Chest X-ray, PA view. Patient: 31 years old, sex F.
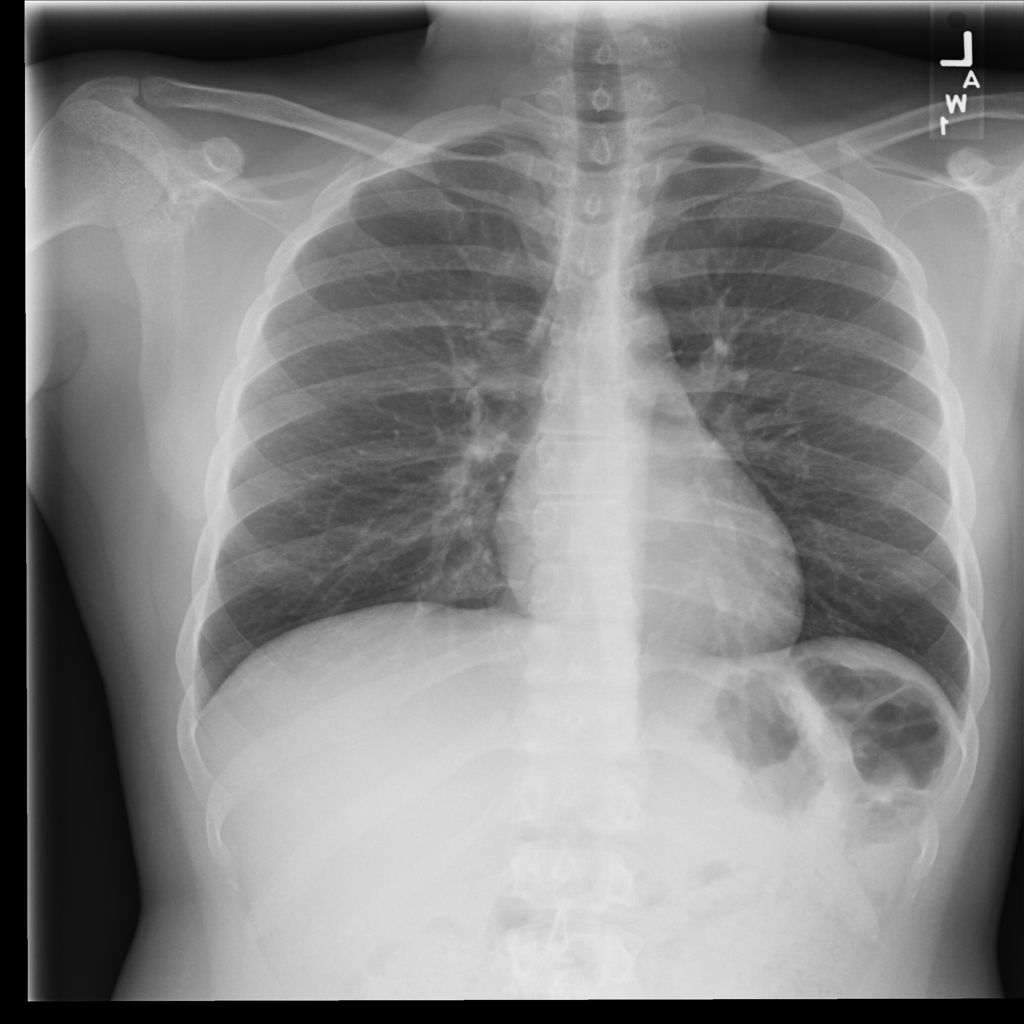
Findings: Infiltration